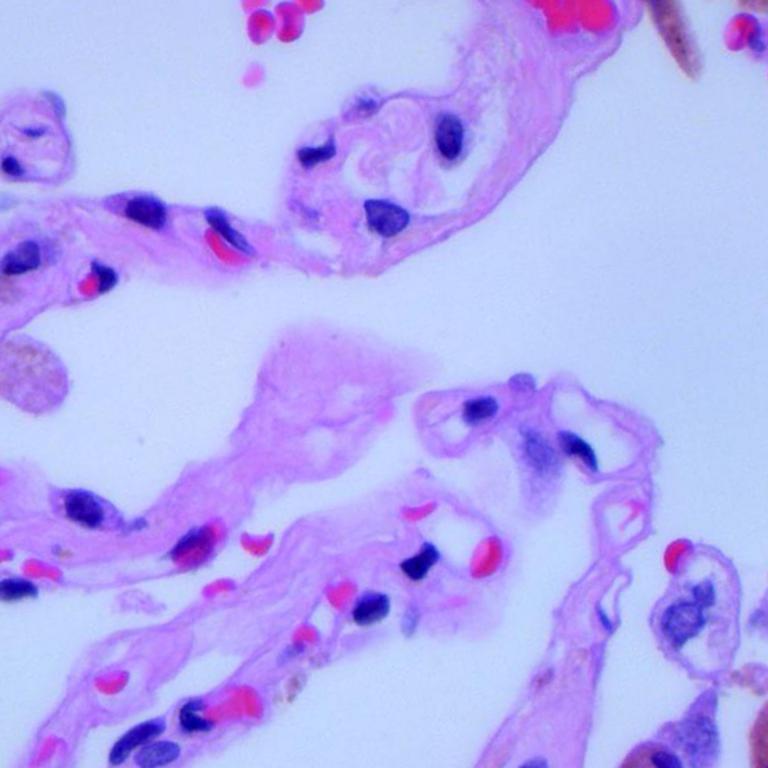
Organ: lung
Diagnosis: benign